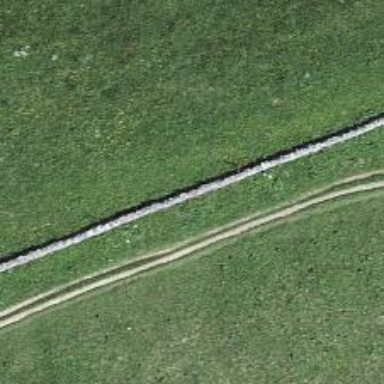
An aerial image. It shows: Dry stone wall barrier.